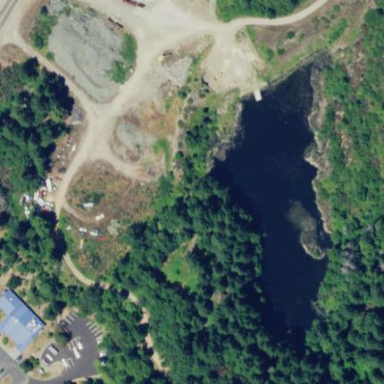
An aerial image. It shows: Quarry area.